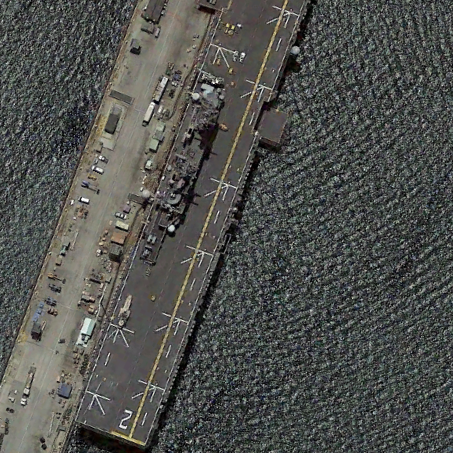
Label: Wasp-class_assault_ship